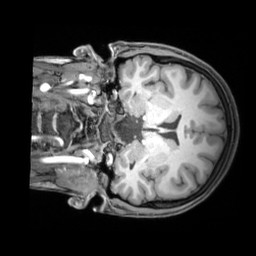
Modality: T1w
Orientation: coronal
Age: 25
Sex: female
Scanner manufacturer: siemens
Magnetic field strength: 3 T
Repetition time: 1.97 s
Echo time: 0.00206 s